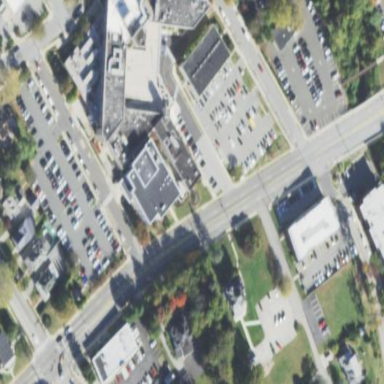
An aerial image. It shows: Hospital building.